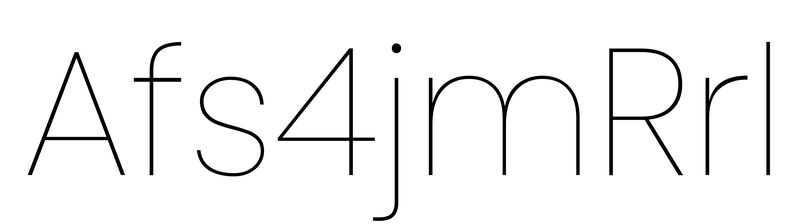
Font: Poppins-Thin